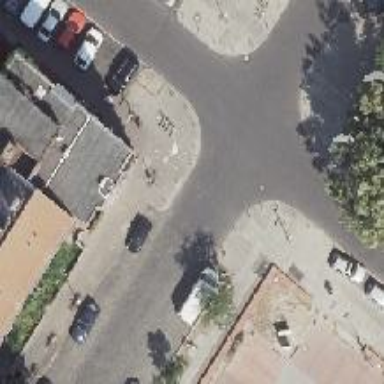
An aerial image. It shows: Unmarked crossing with kerb extensions on both sides of the road.